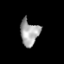
Tissue: lung
Cell type: Epithelial cells
Senescence score: 0.1781
Nuclear area (px): 460
Mean DAPI intensity: 165.75